Interaction volume radius: 10 \u00c5
Interaction volume height: 25 \u00c5
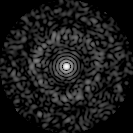
Disorder parameter: 0.8111